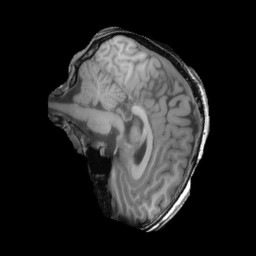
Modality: T1w
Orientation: sagittal
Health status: ill
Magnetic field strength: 3 T